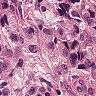
Metastatic tissue present: yes